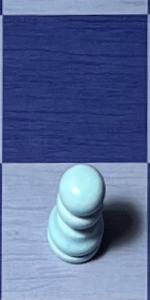
Label: Pawn_White